Question: I am trying to automate sharepoint site new item form but what ever method i try it is showing not found.
I tried 'switchTo()' to a new iframe, window...
Tried this code which finds the outer content
'''
IWebElement table1 = WebElement.FindElement(By.XPath("//table[@class="s4-wpTopTable"]"));
int table1count = WebElement.FindElements(By.XPath("//table[@class="s4-wpTopTable"]")).Count;
MessageBox.Show(table1count.ToString());
'''
above code displays the table count as 2. Going beyond this element does not show any element.
And I am using IE as the browser.

I used Xpath and could identify till the red mark and it does not identify beyond that.. i am trying to identify the elements marked in green.
'''
var iframecount = driver.FindElement(By.XPath("//html/body/form/div[8]/div/div[4]/div[2]/div[2]/div/div/table/tbody/tr/td
'''
Here is the xpath is used taken from FireBug
'''
var iframecount = driver.FindElement(By.XPath("//html/body/form/div[8]/div/div[4]/div[2]/div[2]/div/div/table/tbody/tr/td/div/span/table/tbody/tr/td[2]/span/span/input"));
'''
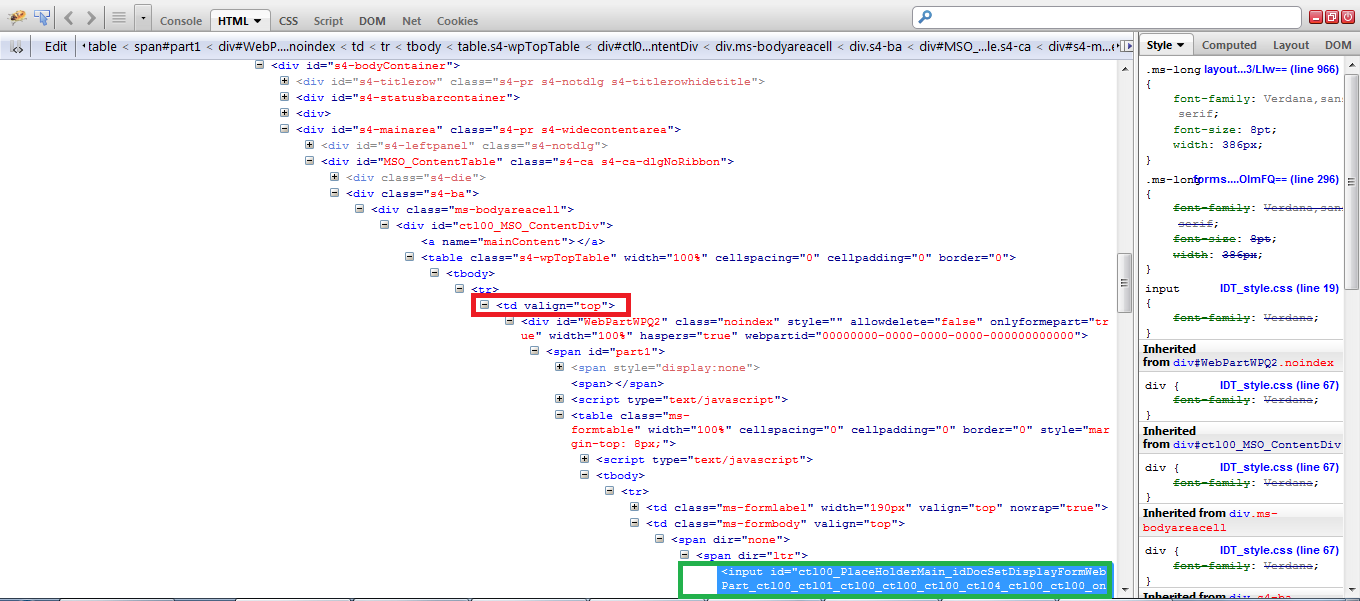
Answer: i have found answer for this...
Sharepoint New item form (i.e modal pop up) has 3 iframes without id or name so switching to iframe using the below code works
'''
driver.SwitchTo().Frame(2);
'''
i.e frames start from 0 index.